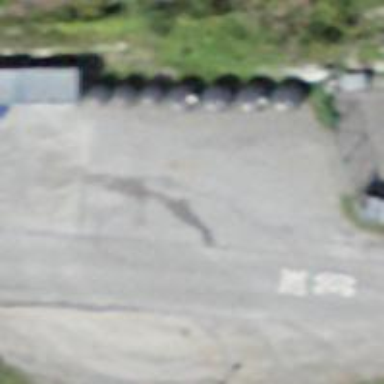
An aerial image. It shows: Waste disposal facility.